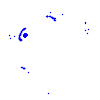
Particle: kaon